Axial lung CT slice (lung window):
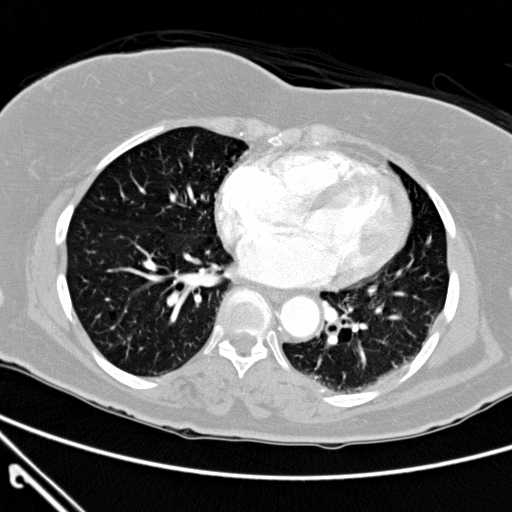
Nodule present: no